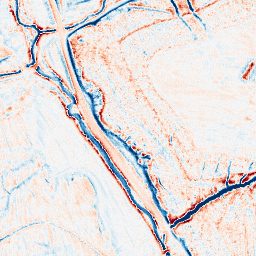
Category: edge_preserving
Decomposition family: anisotropic_diffusion
Decomposition parameters: iterations: 20
kappa: 10
gamma: 0.15
Upsampling method: fft_zeropad
Upsampling parameters: scale: 8
Upsampling scale: 8